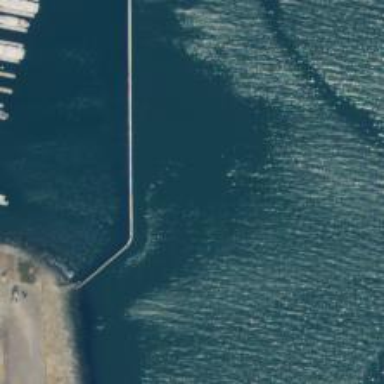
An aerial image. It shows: Breakwater structure.